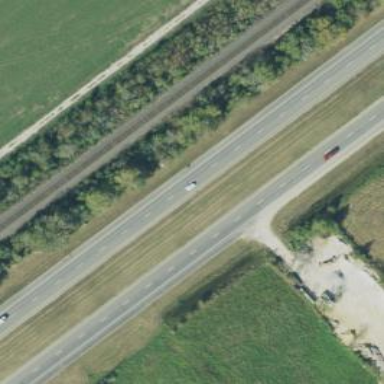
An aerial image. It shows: Trunk highway with expressway features.